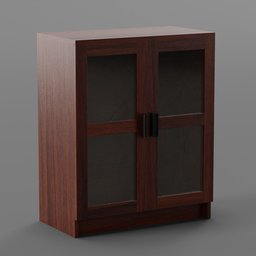
Label: furniture